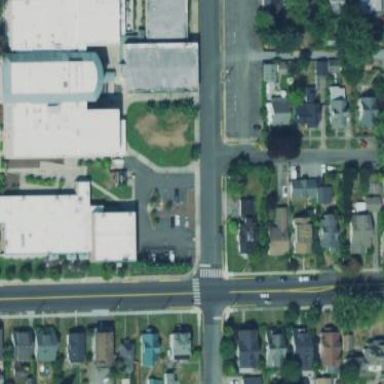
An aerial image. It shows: Sidewalk along the footway.